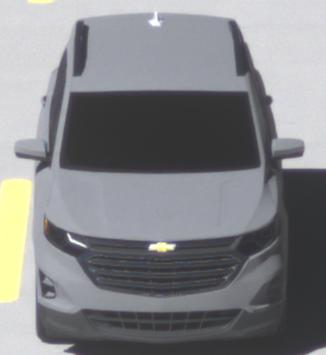
Make: Chevrolet
Model: Equinox
Detailed model: Gen. 2
Model produced from: 2015
Model produced until: 2017
Doors: 5
Color: gray
Road condition: wet road
Daytime: midday
Contrast: high contrast